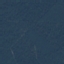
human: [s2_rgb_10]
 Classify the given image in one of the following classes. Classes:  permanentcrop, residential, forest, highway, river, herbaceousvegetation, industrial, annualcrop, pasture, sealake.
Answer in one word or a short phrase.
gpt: Forest